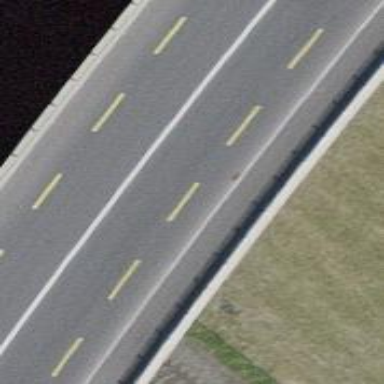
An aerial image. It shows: Secondary road bridge with dedicated cycle lane.